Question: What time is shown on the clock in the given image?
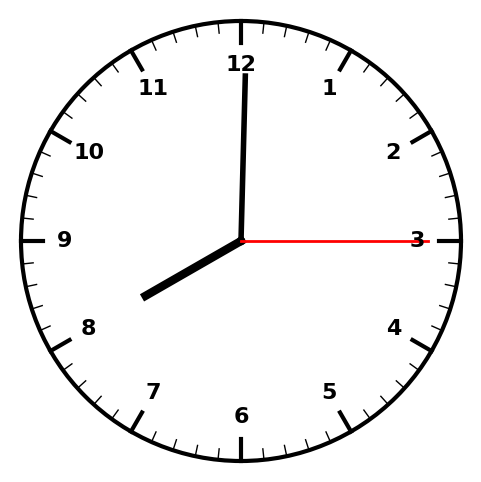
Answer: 08:00:15